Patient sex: M
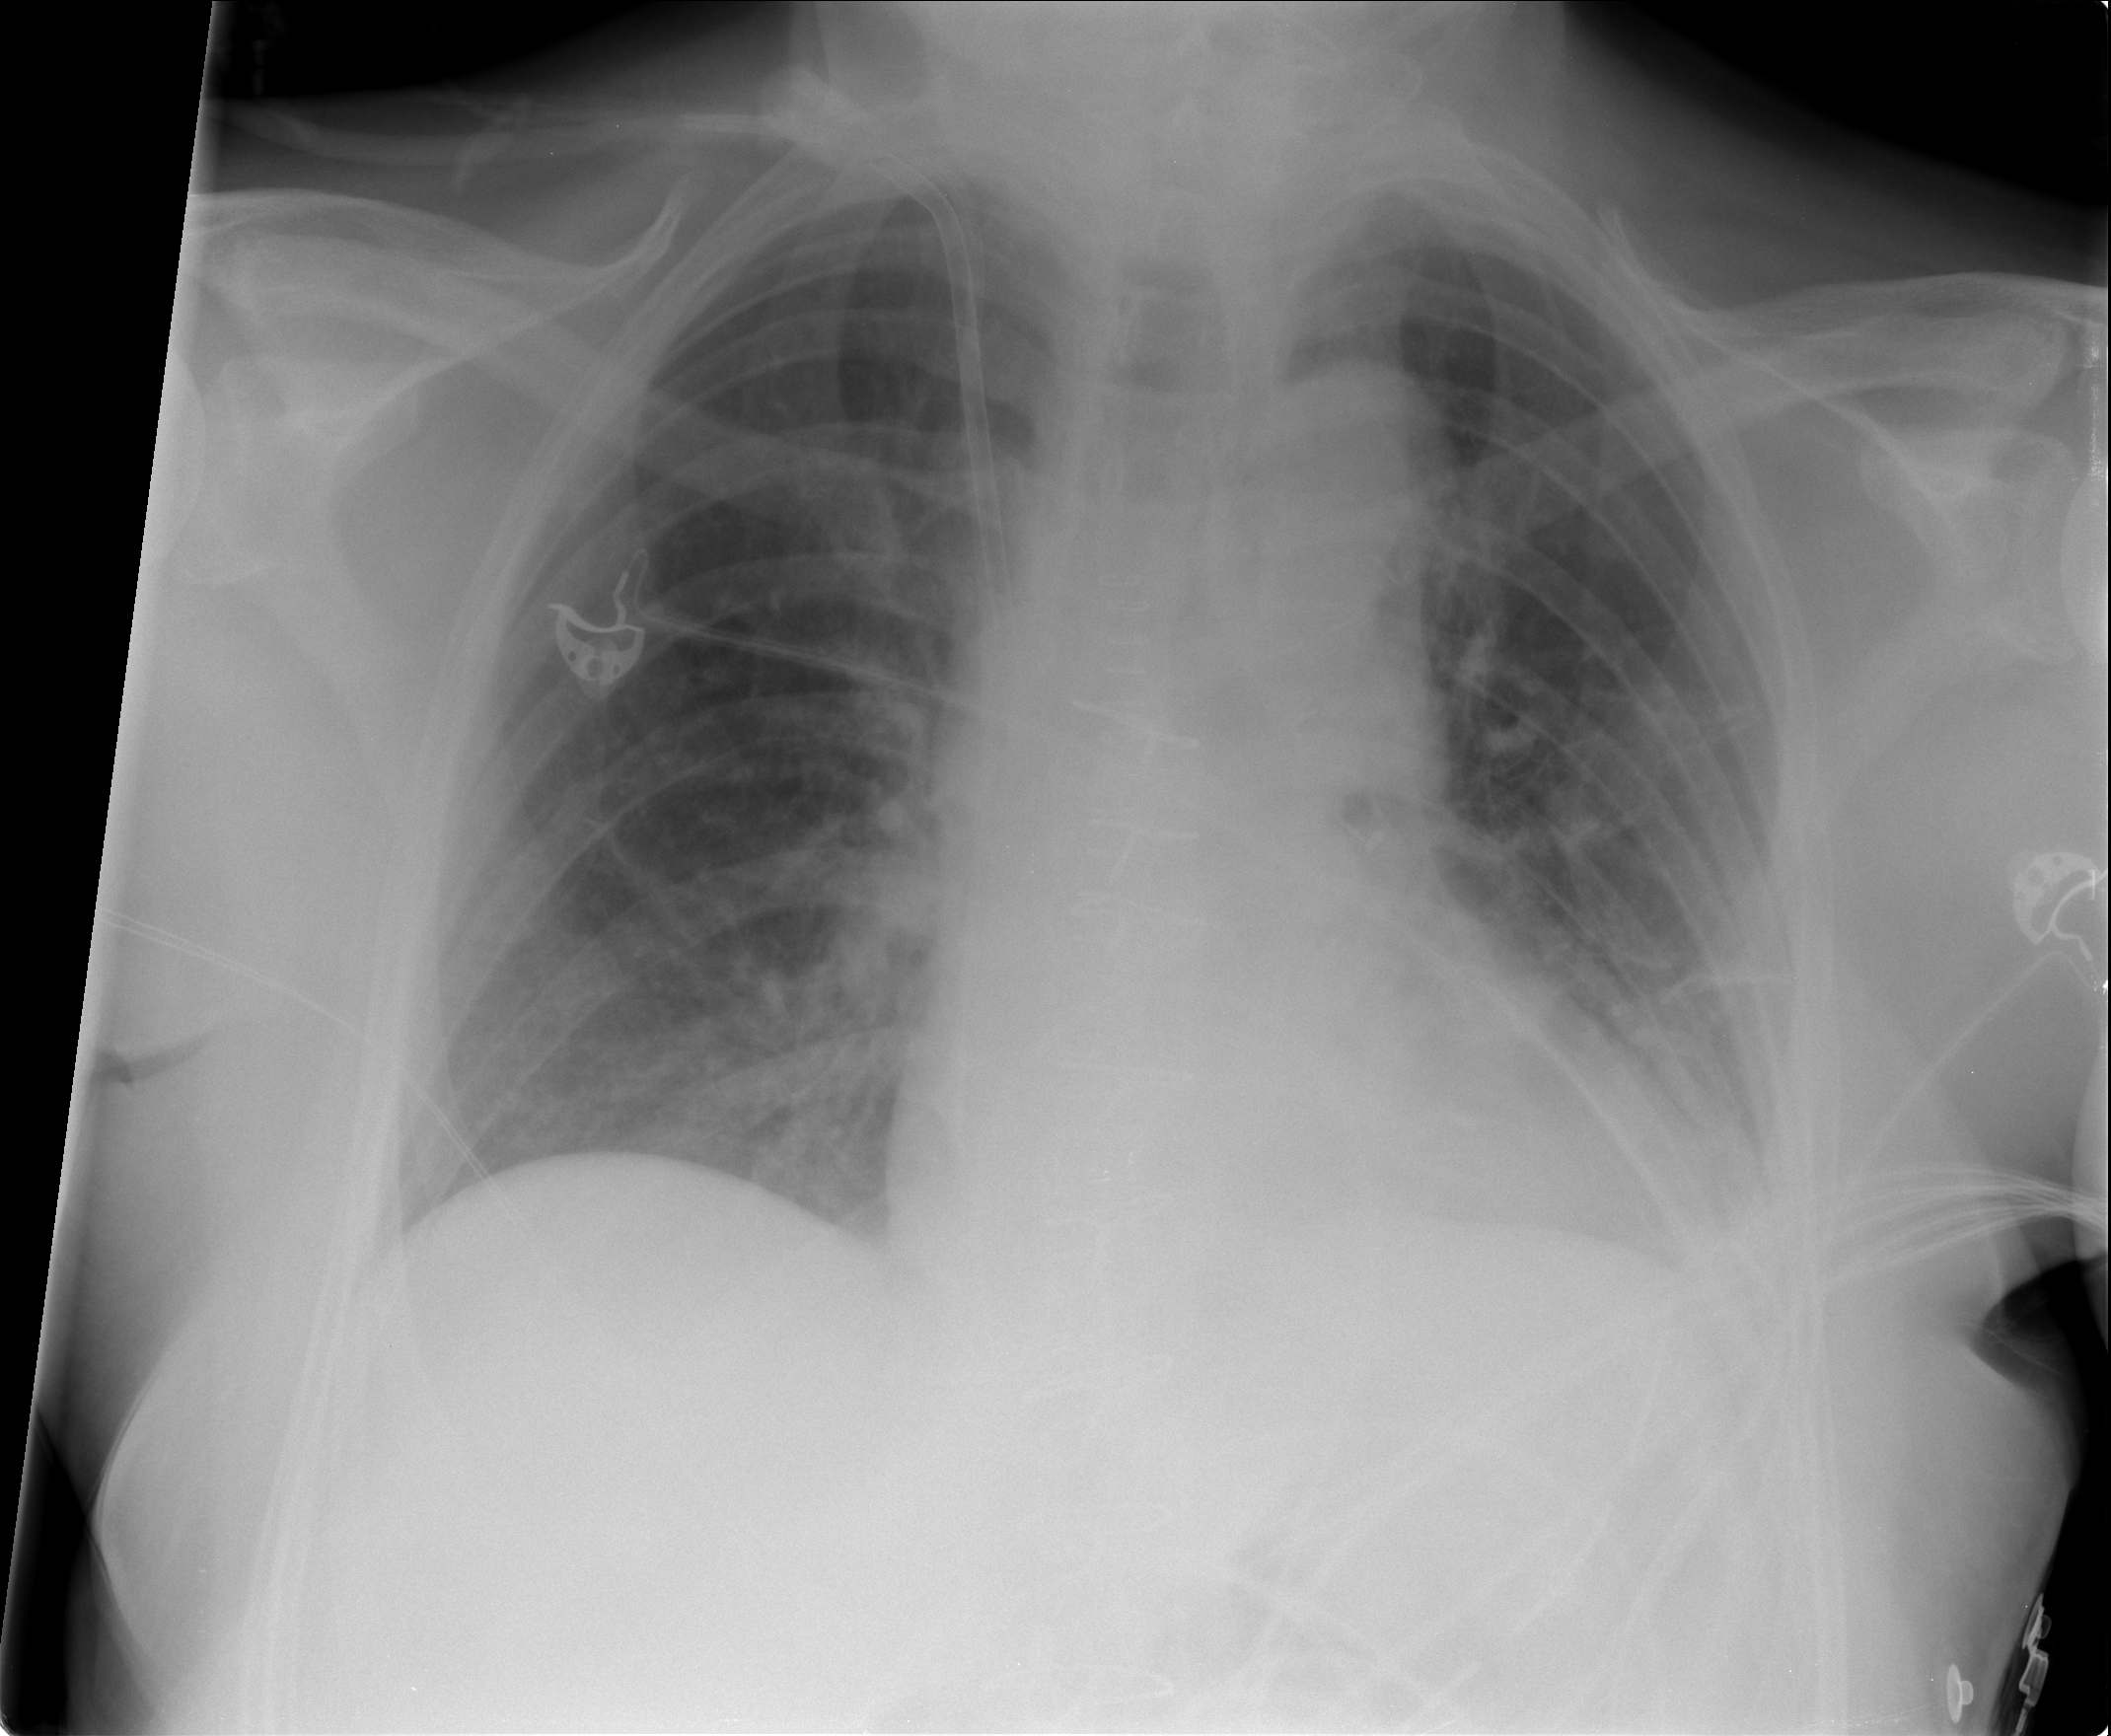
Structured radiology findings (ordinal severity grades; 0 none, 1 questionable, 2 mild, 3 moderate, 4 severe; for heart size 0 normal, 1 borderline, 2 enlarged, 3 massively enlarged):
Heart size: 0
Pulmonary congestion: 2
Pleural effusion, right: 0
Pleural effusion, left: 2
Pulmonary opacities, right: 0
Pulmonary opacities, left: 0
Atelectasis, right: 0
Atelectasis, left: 2